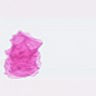
Metastatic tissue present: no